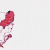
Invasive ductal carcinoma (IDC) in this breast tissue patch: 0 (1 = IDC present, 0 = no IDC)